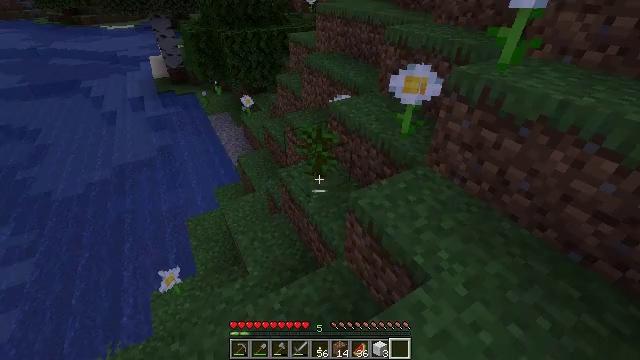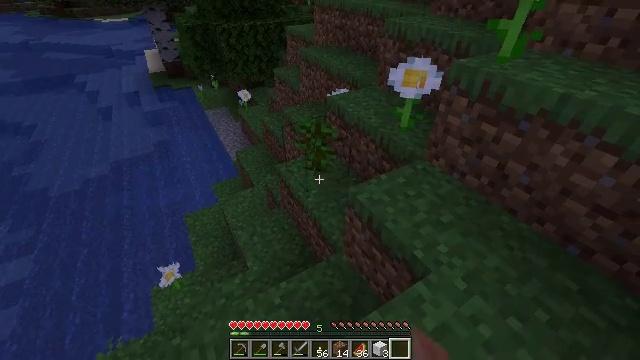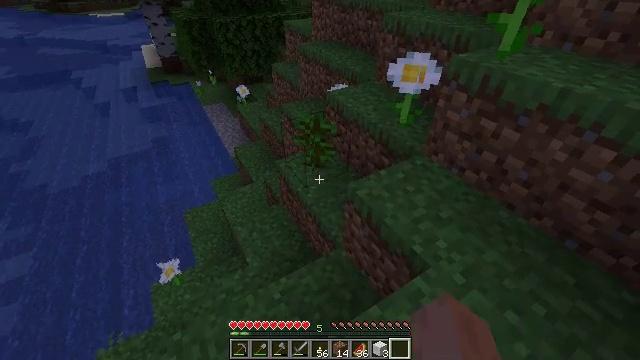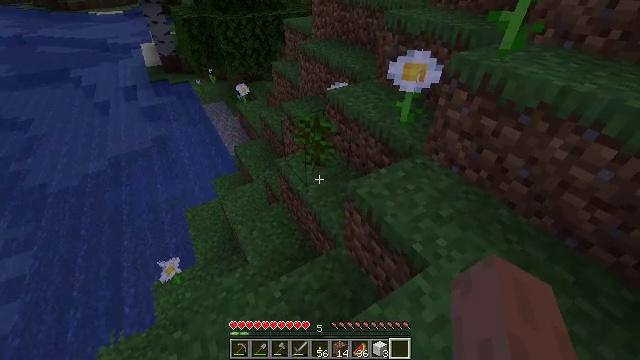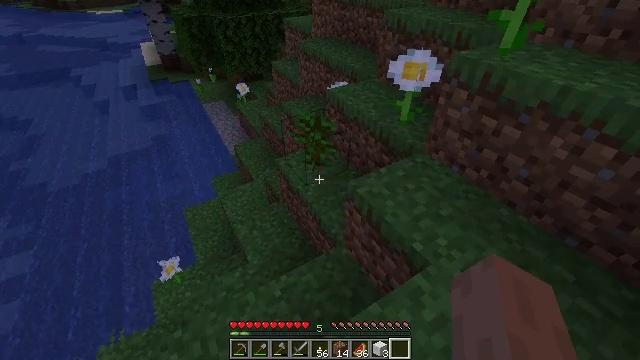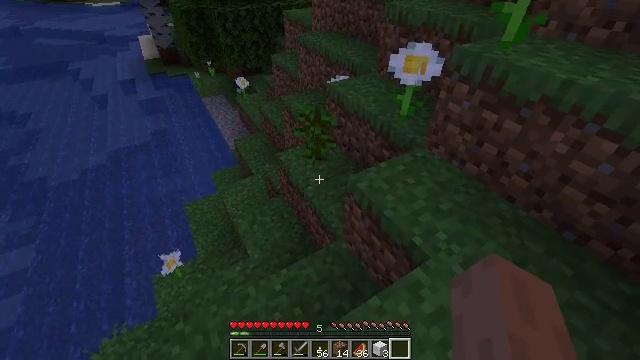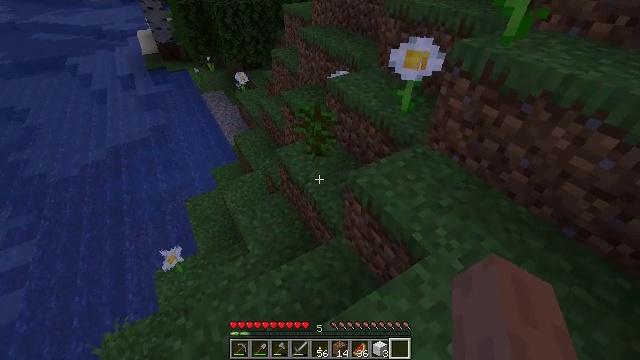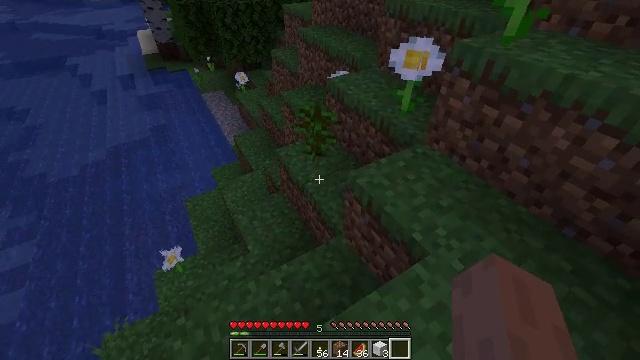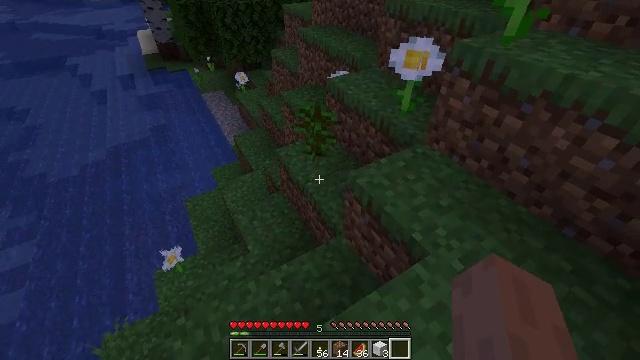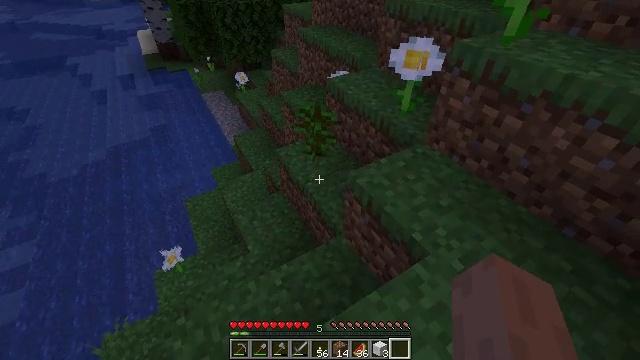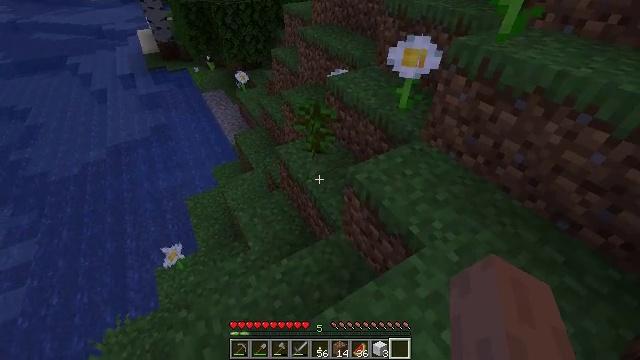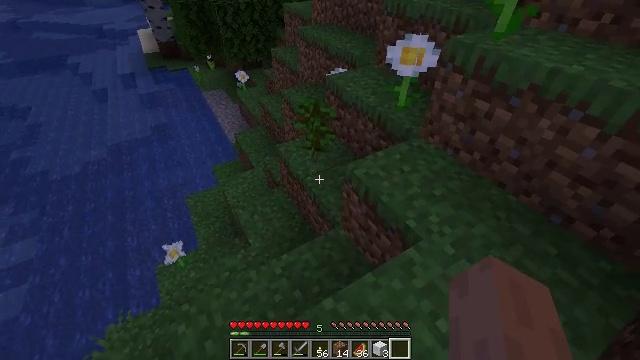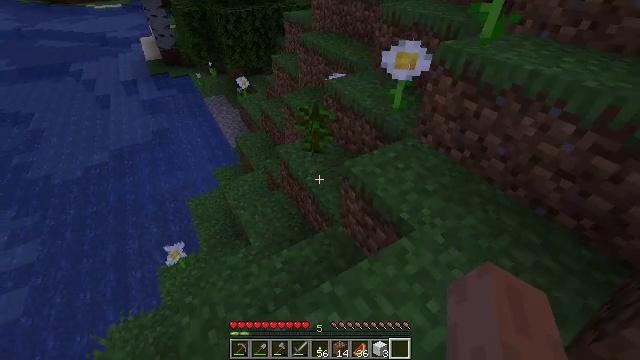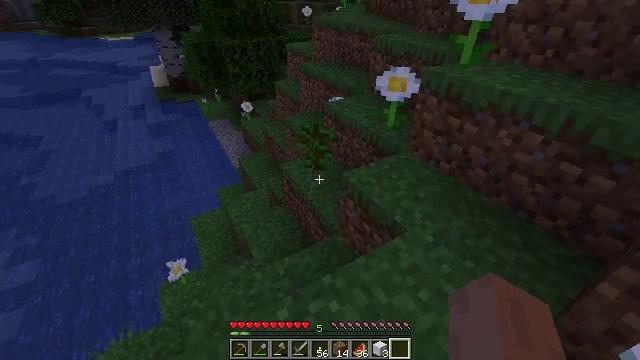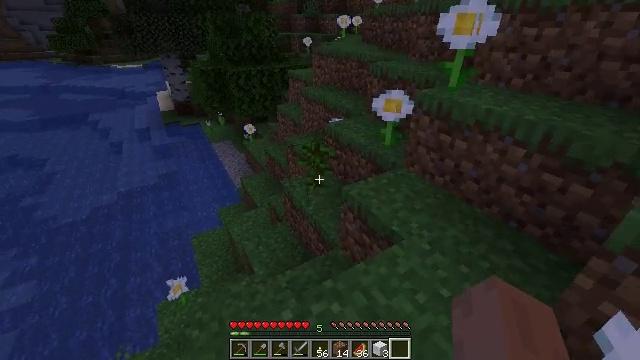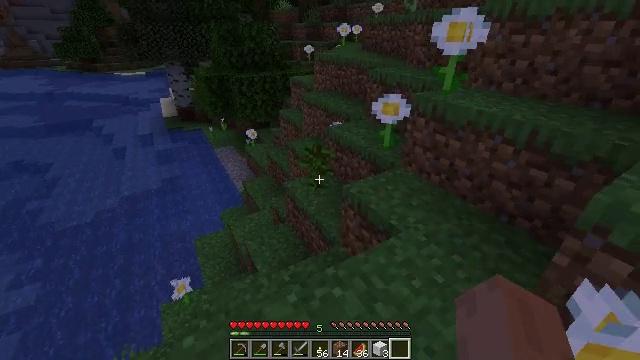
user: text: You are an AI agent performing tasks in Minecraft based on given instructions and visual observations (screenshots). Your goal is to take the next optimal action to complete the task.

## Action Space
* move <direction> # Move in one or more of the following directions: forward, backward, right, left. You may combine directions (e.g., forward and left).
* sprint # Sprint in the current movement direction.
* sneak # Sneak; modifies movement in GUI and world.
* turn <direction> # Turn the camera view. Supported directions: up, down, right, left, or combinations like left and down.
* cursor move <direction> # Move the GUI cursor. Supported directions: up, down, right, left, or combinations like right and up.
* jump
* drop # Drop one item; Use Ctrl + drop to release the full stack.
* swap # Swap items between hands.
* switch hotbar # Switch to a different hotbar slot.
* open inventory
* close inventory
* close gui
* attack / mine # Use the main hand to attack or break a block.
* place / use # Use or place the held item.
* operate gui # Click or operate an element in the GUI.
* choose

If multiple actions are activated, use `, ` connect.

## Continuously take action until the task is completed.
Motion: motion action
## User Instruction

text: Mine the oxeye daisy flower.
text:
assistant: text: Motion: turn down
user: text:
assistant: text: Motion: no_op
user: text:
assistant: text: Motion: no_op
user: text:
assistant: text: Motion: no_op
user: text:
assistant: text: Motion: turn down
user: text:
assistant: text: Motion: no_op
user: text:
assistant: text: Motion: no_op
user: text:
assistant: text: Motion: no_op
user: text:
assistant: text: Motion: no_op
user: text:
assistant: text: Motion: move back
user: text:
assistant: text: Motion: move back
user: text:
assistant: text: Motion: move back, turn up
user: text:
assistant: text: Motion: move back, turn up
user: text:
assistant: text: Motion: move back, turn up
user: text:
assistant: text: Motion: move back, turn up
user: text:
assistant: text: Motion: move back
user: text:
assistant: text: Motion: move back
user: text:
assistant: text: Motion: no_op
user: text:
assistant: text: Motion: no_op
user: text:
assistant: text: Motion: move forward
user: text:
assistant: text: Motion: move forward
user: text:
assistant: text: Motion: move forward, turn right
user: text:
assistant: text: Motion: move forward, turn right and down
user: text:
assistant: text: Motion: move forward, turn right and down
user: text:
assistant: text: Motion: move forward and move right, turn right and down
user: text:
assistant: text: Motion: move forward and move right
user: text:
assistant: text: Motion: move forward and move right
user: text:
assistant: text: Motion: move forward and move right, turn down, switch to hotbar 2
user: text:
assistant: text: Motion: move forward, switch to hotbar 2
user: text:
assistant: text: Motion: move forward, turn left and down, switch to hotbar 2